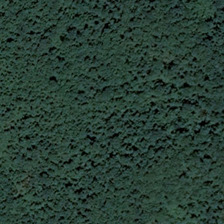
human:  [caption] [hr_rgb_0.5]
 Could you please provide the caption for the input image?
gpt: many green trees are in a crowded forest .

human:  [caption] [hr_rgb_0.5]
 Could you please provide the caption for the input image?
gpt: many green trees are in a crowded forest .

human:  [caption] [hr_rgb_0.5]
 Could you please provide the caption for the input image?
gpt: many green trees are in a crowded forest .

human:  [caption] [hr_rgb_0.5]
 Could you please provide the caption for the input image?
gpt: many green trees are in a crowded forest .

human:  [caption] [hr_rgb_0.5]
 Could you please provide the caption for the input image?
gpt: many green trees are in a crowded forest .